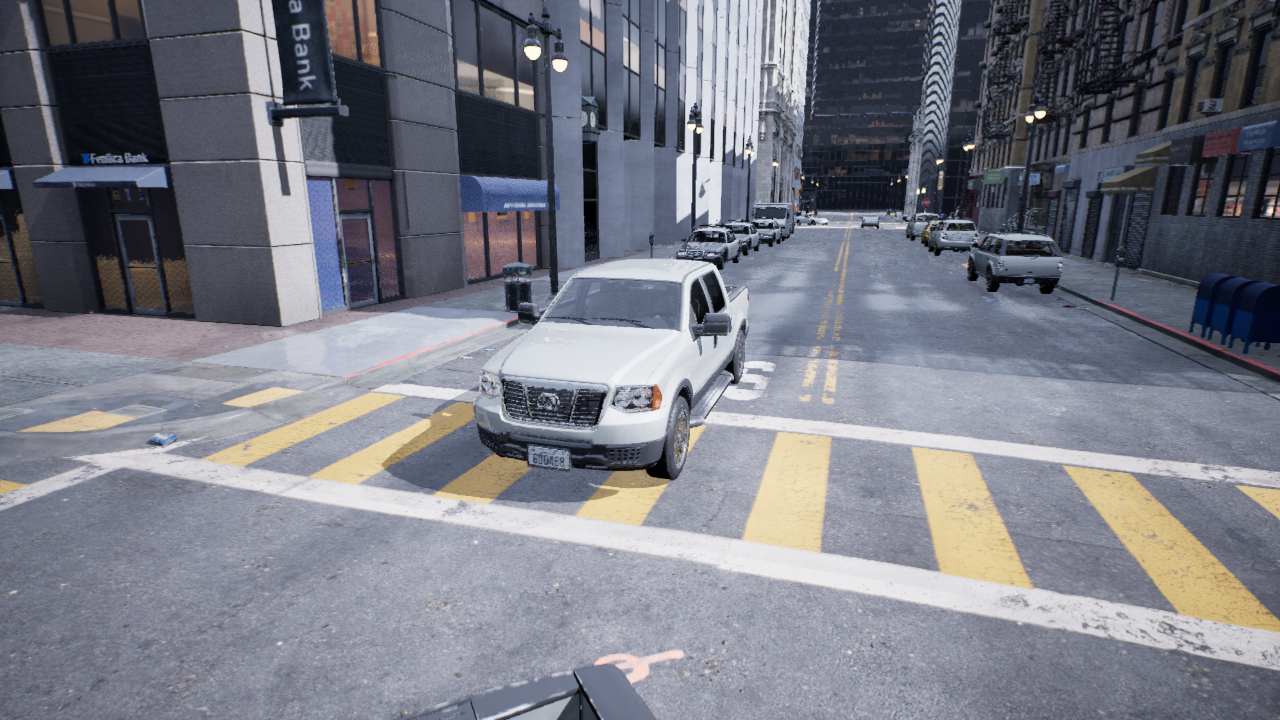
Venue: residential
Lighting: overcast
Vehicle rig: pickup